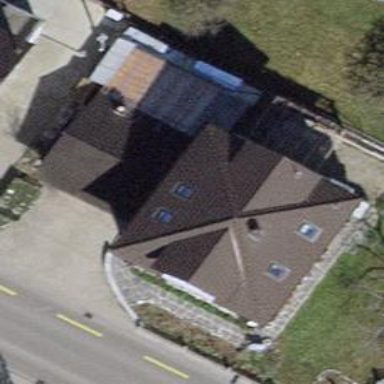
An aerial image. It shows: Garage building.